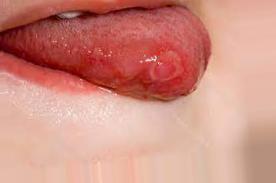
Condition: Mouth Ulcer